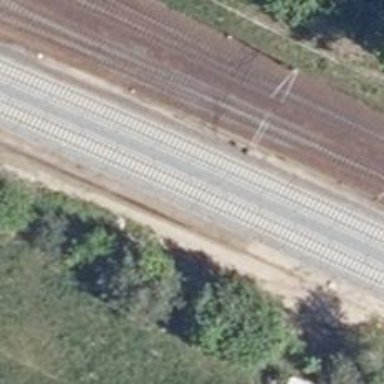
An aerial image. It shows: Site related to railway infrastructure.